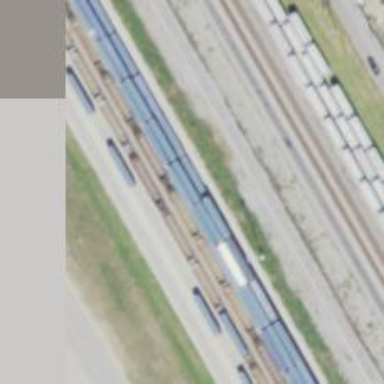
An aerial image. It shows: Disused railway siding.